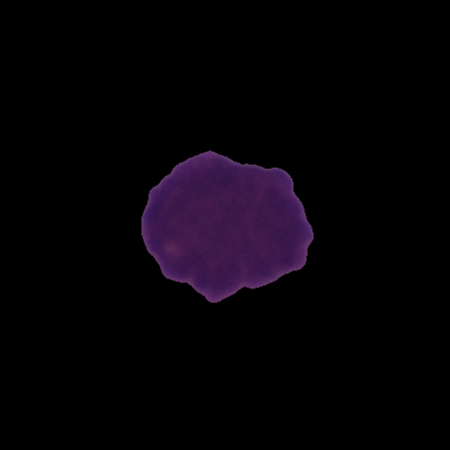
Label: cancer